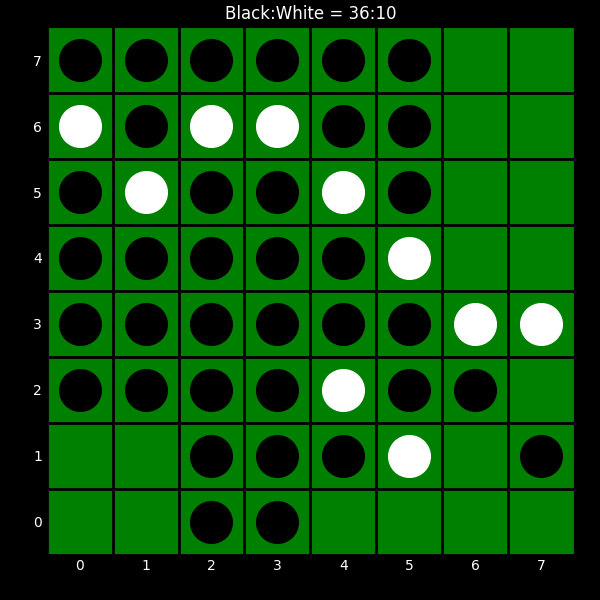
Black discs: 36
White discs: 10